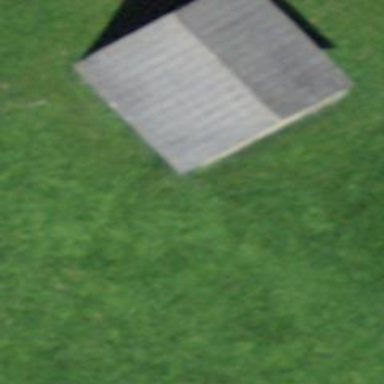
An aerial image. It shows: Rural barn.